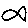
Label: fish